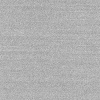
Atmospheric dust classification: dusty